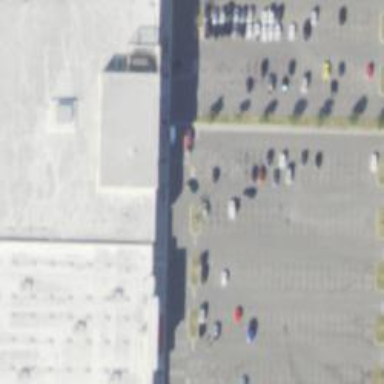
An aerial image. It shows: Parking space is available.